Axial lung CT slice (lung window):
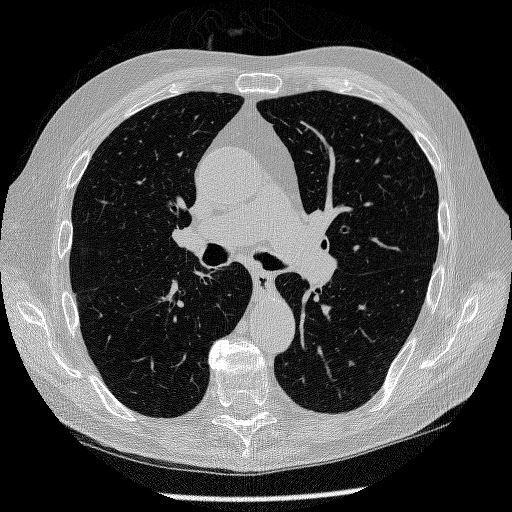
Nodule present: no